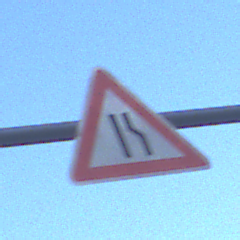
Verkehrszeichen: EinseitigVerengteFahrbahnRechts
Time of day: SunriseSunset
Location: Outdoor (Urban)
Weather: PartlyCloudy
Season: NotSpecified
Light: Natural